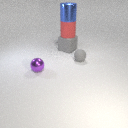
large red rubber cylinder above large gray rubber cube